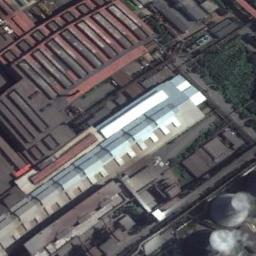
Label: thermal_power_station